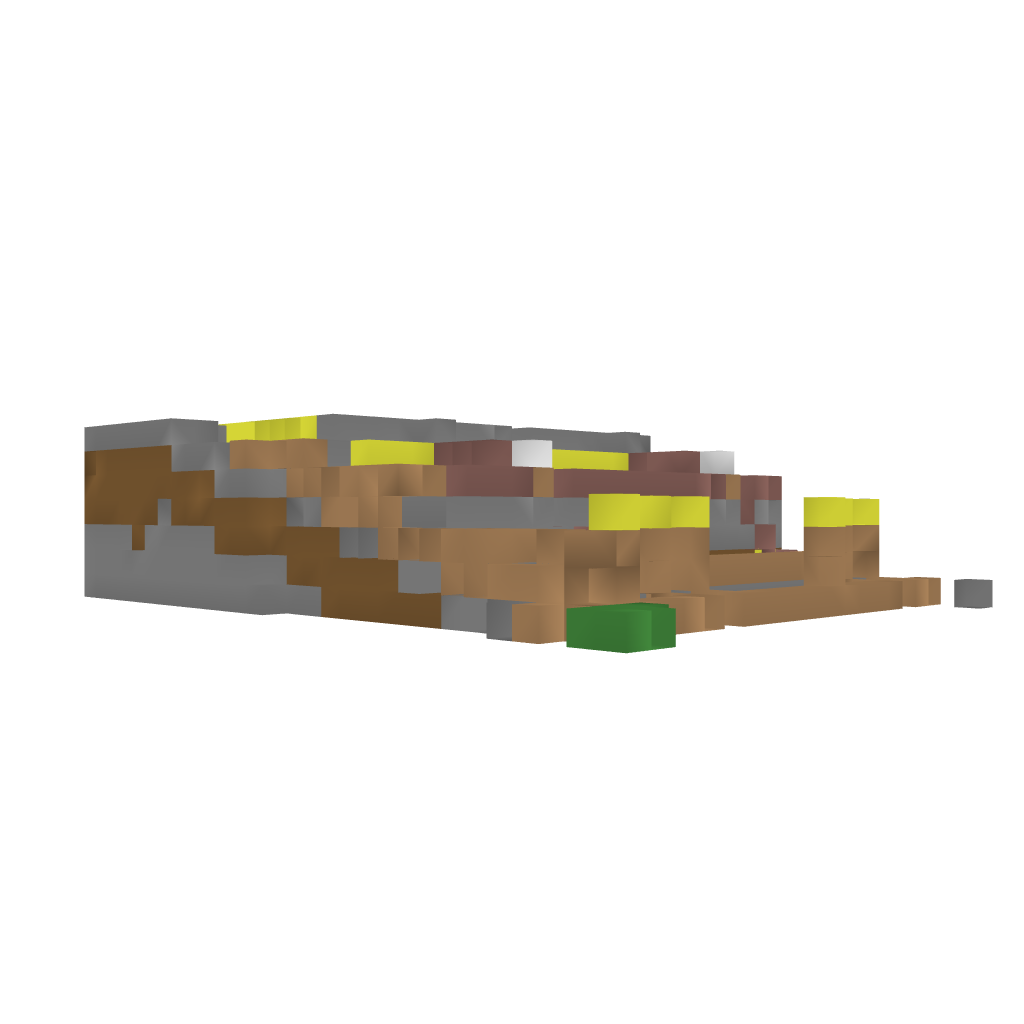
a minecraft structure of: Interior-Farm bad low quality